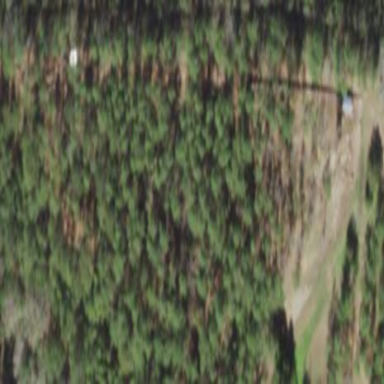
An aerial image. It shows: Forest with needle-leaved trees.